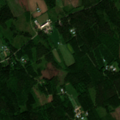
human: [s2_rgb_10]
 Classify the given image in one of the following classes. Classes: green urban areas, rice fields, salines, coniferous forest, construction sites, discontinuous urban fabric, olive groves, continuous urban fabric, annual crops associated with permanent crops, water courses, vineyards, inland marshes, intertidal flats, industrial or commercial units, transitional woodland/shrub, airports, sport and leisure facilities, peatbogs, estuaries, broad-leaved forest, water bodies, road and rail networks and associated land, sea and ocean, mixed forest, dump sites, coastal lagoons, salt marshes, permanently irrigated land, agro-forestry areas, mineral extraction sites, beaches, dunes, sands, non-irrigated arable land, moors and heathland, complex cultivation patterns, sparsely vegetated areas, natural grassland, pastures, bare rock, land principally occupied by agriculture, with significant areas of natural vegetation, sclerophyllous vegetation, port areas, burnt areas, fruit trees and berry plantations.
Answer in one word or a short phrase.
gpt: broad-leaved forest, coniferous forest, mixed forest, transitional woodland/shrub